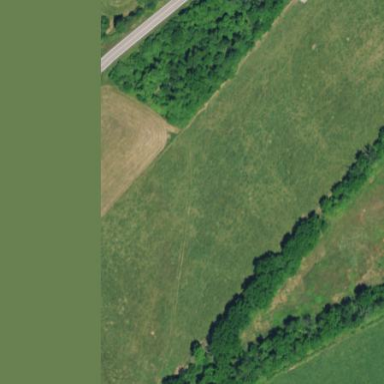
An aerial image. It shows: Agricultural meadow.